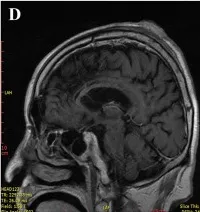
Lateral view.
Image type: radiology (mri)